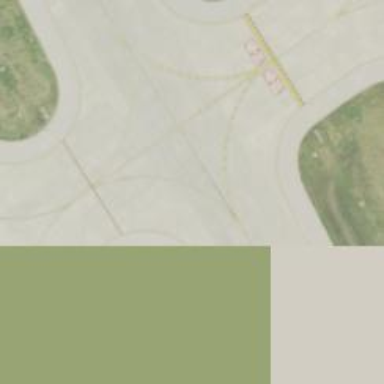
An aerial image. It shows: Image of taxiway at airport.